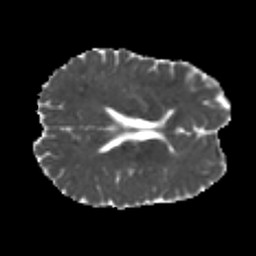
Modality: MD
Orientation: axial
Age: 21
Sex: male
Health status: healthy
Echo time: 0.074 s